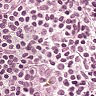
Metastatic tissue present: no